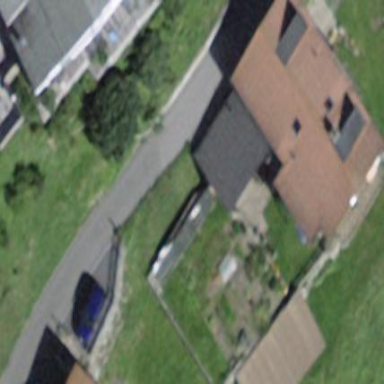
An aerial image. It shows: Gabled building with the roof oriented along its structure.